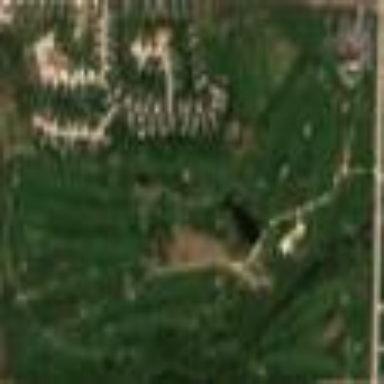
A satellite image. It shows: Golf course.